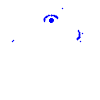
Particle: electron